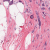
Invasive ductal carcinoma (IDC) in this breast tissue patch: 1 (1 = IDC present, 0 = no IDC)